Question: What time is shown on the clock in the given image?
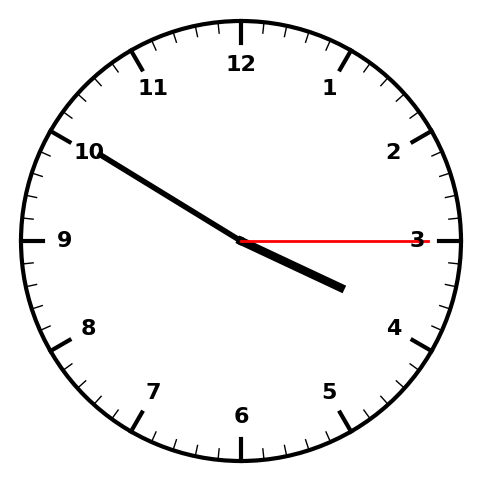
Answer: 03:50:15